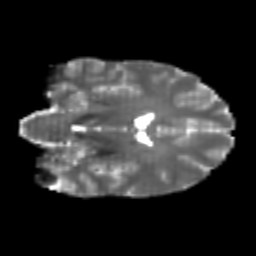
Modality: T2w
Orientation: coronal
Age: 21
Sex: male
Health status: healthy
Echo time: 0.074 s